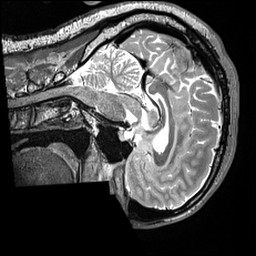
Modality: T2w
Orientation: sagittal
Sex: male